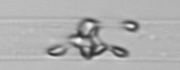
Label: Dactyliosolen_blavyanus